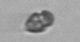
Label: Heterocapsa_rotundata